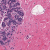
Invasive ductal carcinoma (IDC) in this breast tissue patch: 0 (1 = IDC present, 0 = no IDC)